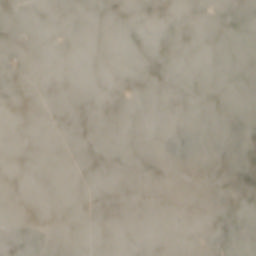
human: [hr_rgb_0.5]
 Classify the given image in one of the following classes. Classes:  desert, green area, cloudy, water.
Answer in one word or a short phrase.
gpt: cloudy